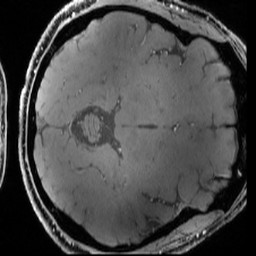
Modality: T1w
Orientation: axial
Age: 48
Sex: male
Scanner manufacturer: siemens
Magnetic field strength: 7 T
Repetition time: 4.3 s
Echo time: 0.00227 s